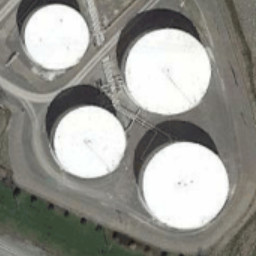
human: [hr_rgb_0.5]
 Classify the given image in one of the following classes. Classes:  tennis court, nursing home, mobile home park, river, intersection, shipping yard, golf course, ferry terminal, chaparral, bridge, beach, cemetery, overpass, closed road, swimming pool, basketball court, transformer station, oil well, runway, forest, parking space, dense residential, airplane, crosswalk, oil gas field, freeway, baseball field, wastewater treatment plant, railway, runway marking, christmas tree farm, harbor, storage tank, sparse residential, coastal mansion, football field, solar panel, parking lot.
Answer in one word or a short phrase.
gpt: storage tank